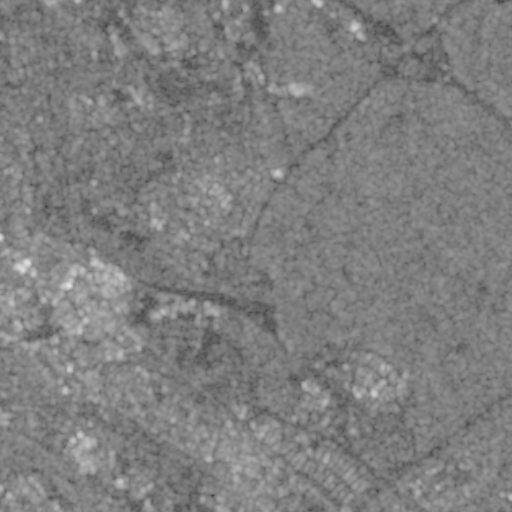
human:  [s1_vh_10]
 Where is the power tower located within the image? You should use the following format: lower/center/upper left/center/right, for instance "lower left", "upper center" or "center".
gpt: The power tower is located in the lower right of the image.
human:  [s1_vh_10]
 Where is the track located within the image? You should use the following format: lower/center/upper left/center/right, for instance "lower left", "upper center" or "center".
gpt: The track is located in the center left of the image.
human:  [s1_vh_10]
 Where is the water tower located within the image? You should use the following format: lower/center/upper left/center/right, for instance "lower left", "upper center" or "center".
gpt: The water tower is located in the lower center of the image.
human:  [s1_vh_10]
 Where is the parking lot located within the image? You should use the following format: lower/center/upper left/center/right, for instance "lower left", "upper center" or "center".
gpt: There is no parking lot in the image.

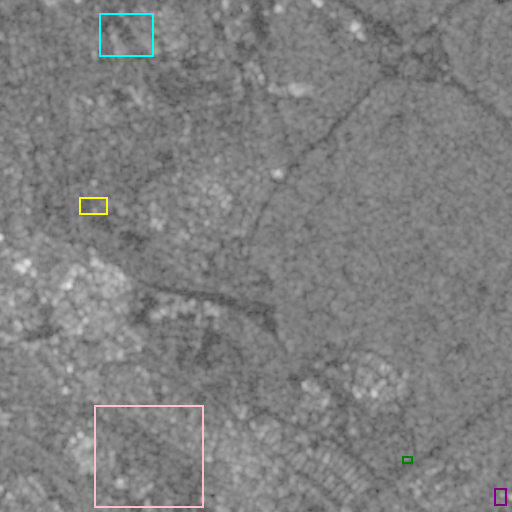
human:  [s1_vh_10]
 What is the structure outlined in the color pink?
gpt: The structure outlined in pink is a park.
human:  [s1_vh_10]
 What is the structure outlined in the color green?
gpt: The structure outlined in green is a parking garage.
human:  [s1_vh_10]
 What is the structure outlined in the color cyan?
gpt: The structure outlined in cyan is a parking lot.
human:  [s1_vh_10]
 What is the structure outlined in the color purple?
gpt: The structure outlined in purple is a power substation.
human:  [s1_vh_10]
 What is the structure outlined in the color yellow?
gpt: The structure outlined in yellow is a track.
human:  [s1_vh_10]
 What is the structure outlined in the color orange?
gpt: There is no orange outline.